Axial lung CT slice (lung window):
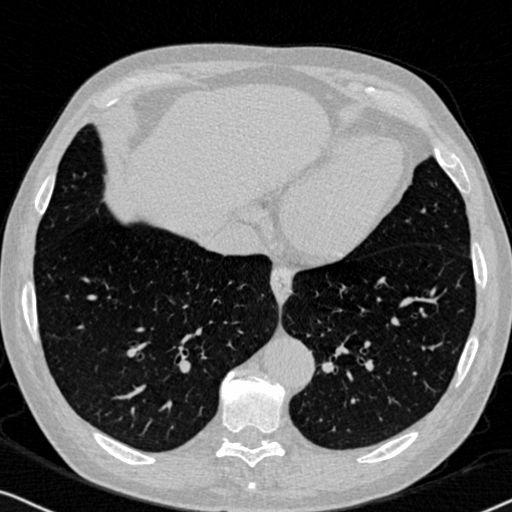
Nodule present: no